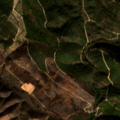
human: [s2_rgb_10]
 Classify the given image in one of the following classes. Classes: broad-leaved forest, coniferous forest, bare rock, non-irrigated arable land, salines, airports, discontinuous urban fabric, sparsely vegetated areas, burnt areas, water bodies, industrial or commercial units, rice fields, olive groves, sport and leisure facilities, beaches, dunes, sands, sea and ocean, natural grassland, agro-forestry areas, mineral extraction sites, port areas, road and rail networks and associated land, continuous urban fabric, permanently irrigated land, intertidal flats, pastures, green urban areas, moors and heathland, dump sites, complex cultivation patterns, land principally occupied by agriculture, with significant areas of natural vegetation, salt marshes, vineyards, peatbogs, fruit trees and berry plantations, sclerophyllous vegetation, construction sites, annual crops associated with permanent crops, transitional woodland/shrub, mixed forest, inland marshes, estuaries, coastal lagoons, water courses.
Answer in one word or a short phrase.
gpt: transitional woodland/shrub